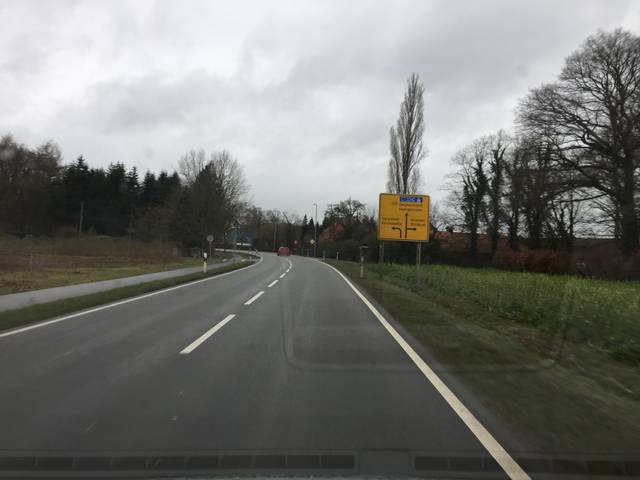
Region: Germany
Coordinates: 52.963, 8.715